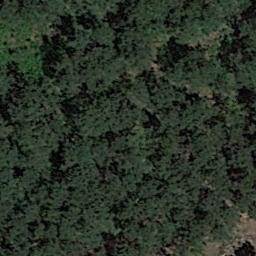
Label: forest